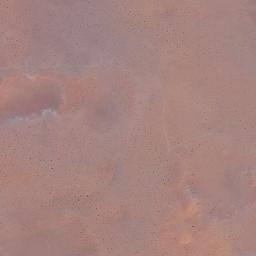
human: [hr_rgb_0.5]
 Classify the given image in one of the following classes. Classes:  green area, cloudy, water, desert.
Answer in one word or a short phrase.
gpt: desert